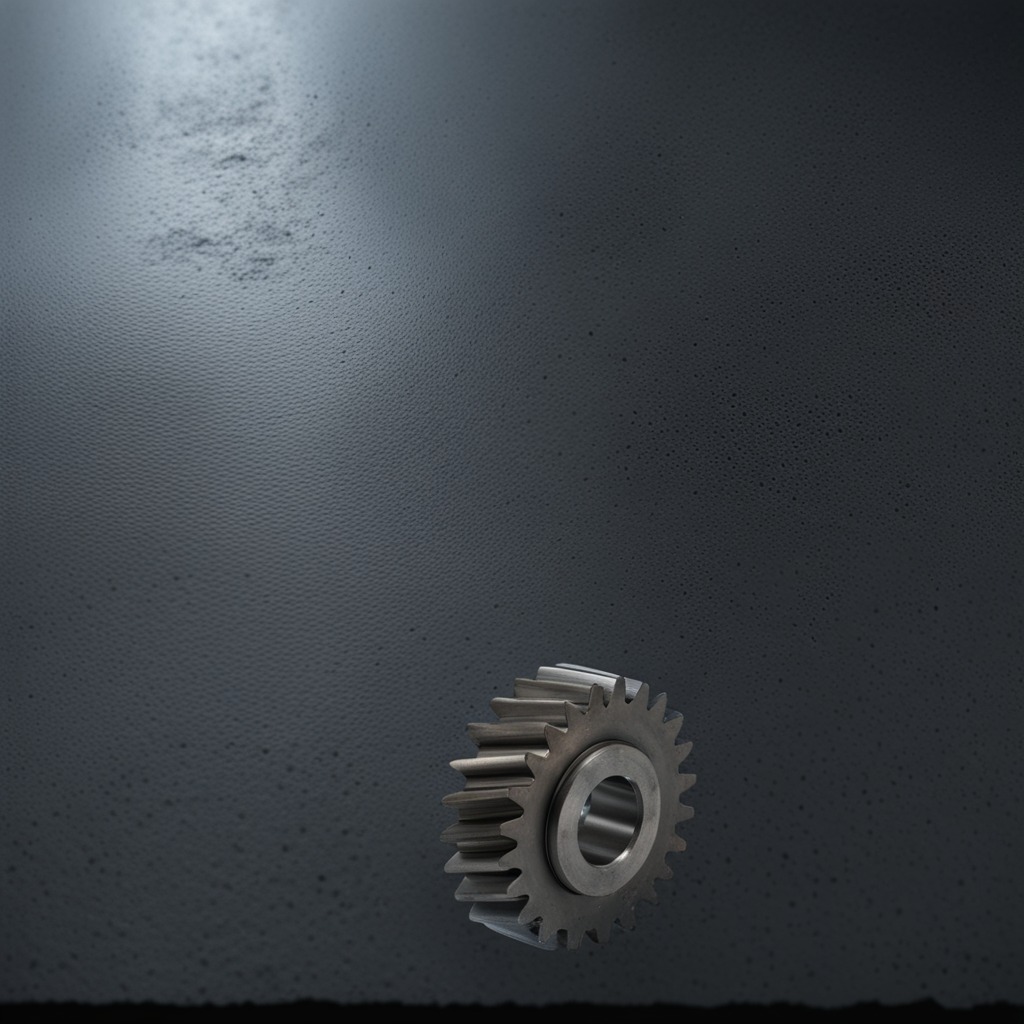
A steel gear with teeth is lying on the granite table.